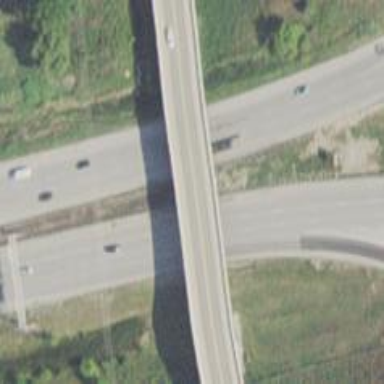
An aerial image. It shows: Motorway junction.